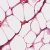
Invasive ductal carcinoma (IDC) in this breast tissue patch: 0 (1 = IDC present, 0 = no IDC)